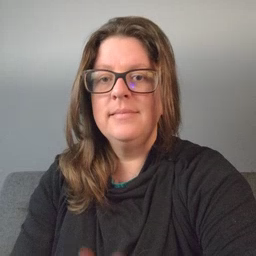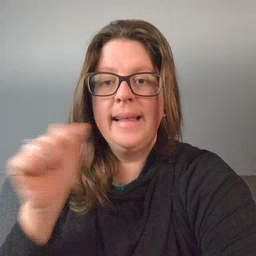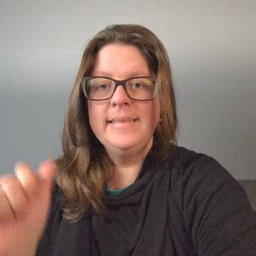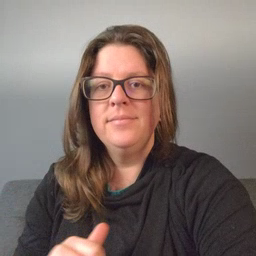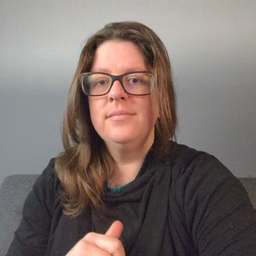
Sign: any